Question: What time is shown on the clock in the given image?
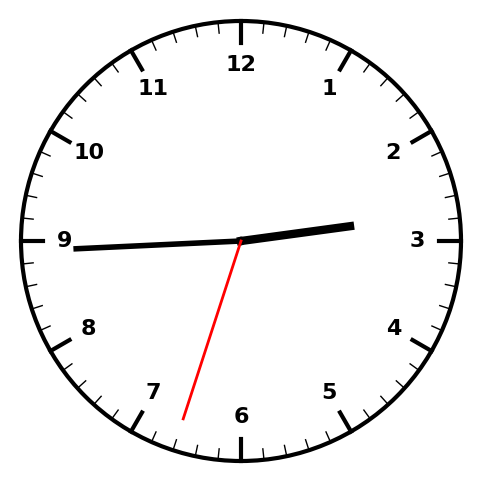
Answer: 02:44:33